Question: I have a requirement to build a custom multiselect box with jquery that will be used in an MVC app in .NET.
The only requirement is to be able to extend an existing drop down input (multi select) box with some kind of naming convention, and write out a list of check boxes. The data source is a generic list of objects we can bind using a model.
Here is an example:

My question is about the best approach for this. I'd hate to reinvent the wheel if there is a good solution out there. I could not find one. If I must build from scratch, my initial thought is to position a DIV full of check boxes directly below the existing drop down input to be extended. Positioning would be the "fun" part of that solution.
Could anyone else offer alternative implementation ideas, existing controls that would suite my needs, or examples of similar functionality I could look at?
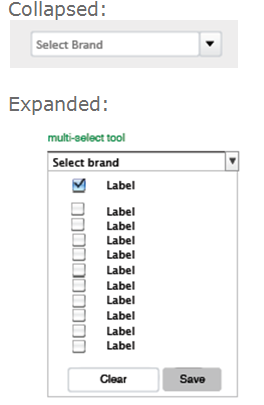
Answer: This looks like exactly what you're searching for: <URL>